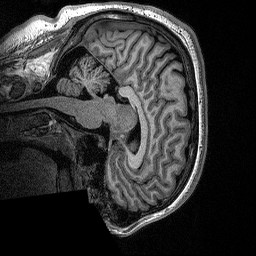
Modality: T1w
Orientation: sagittal
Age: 19
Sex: male
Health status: healthy
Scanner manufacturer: siemens
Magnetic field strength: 1.5 T
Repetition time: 2.73 s
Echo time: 0.00357 s